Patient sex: M
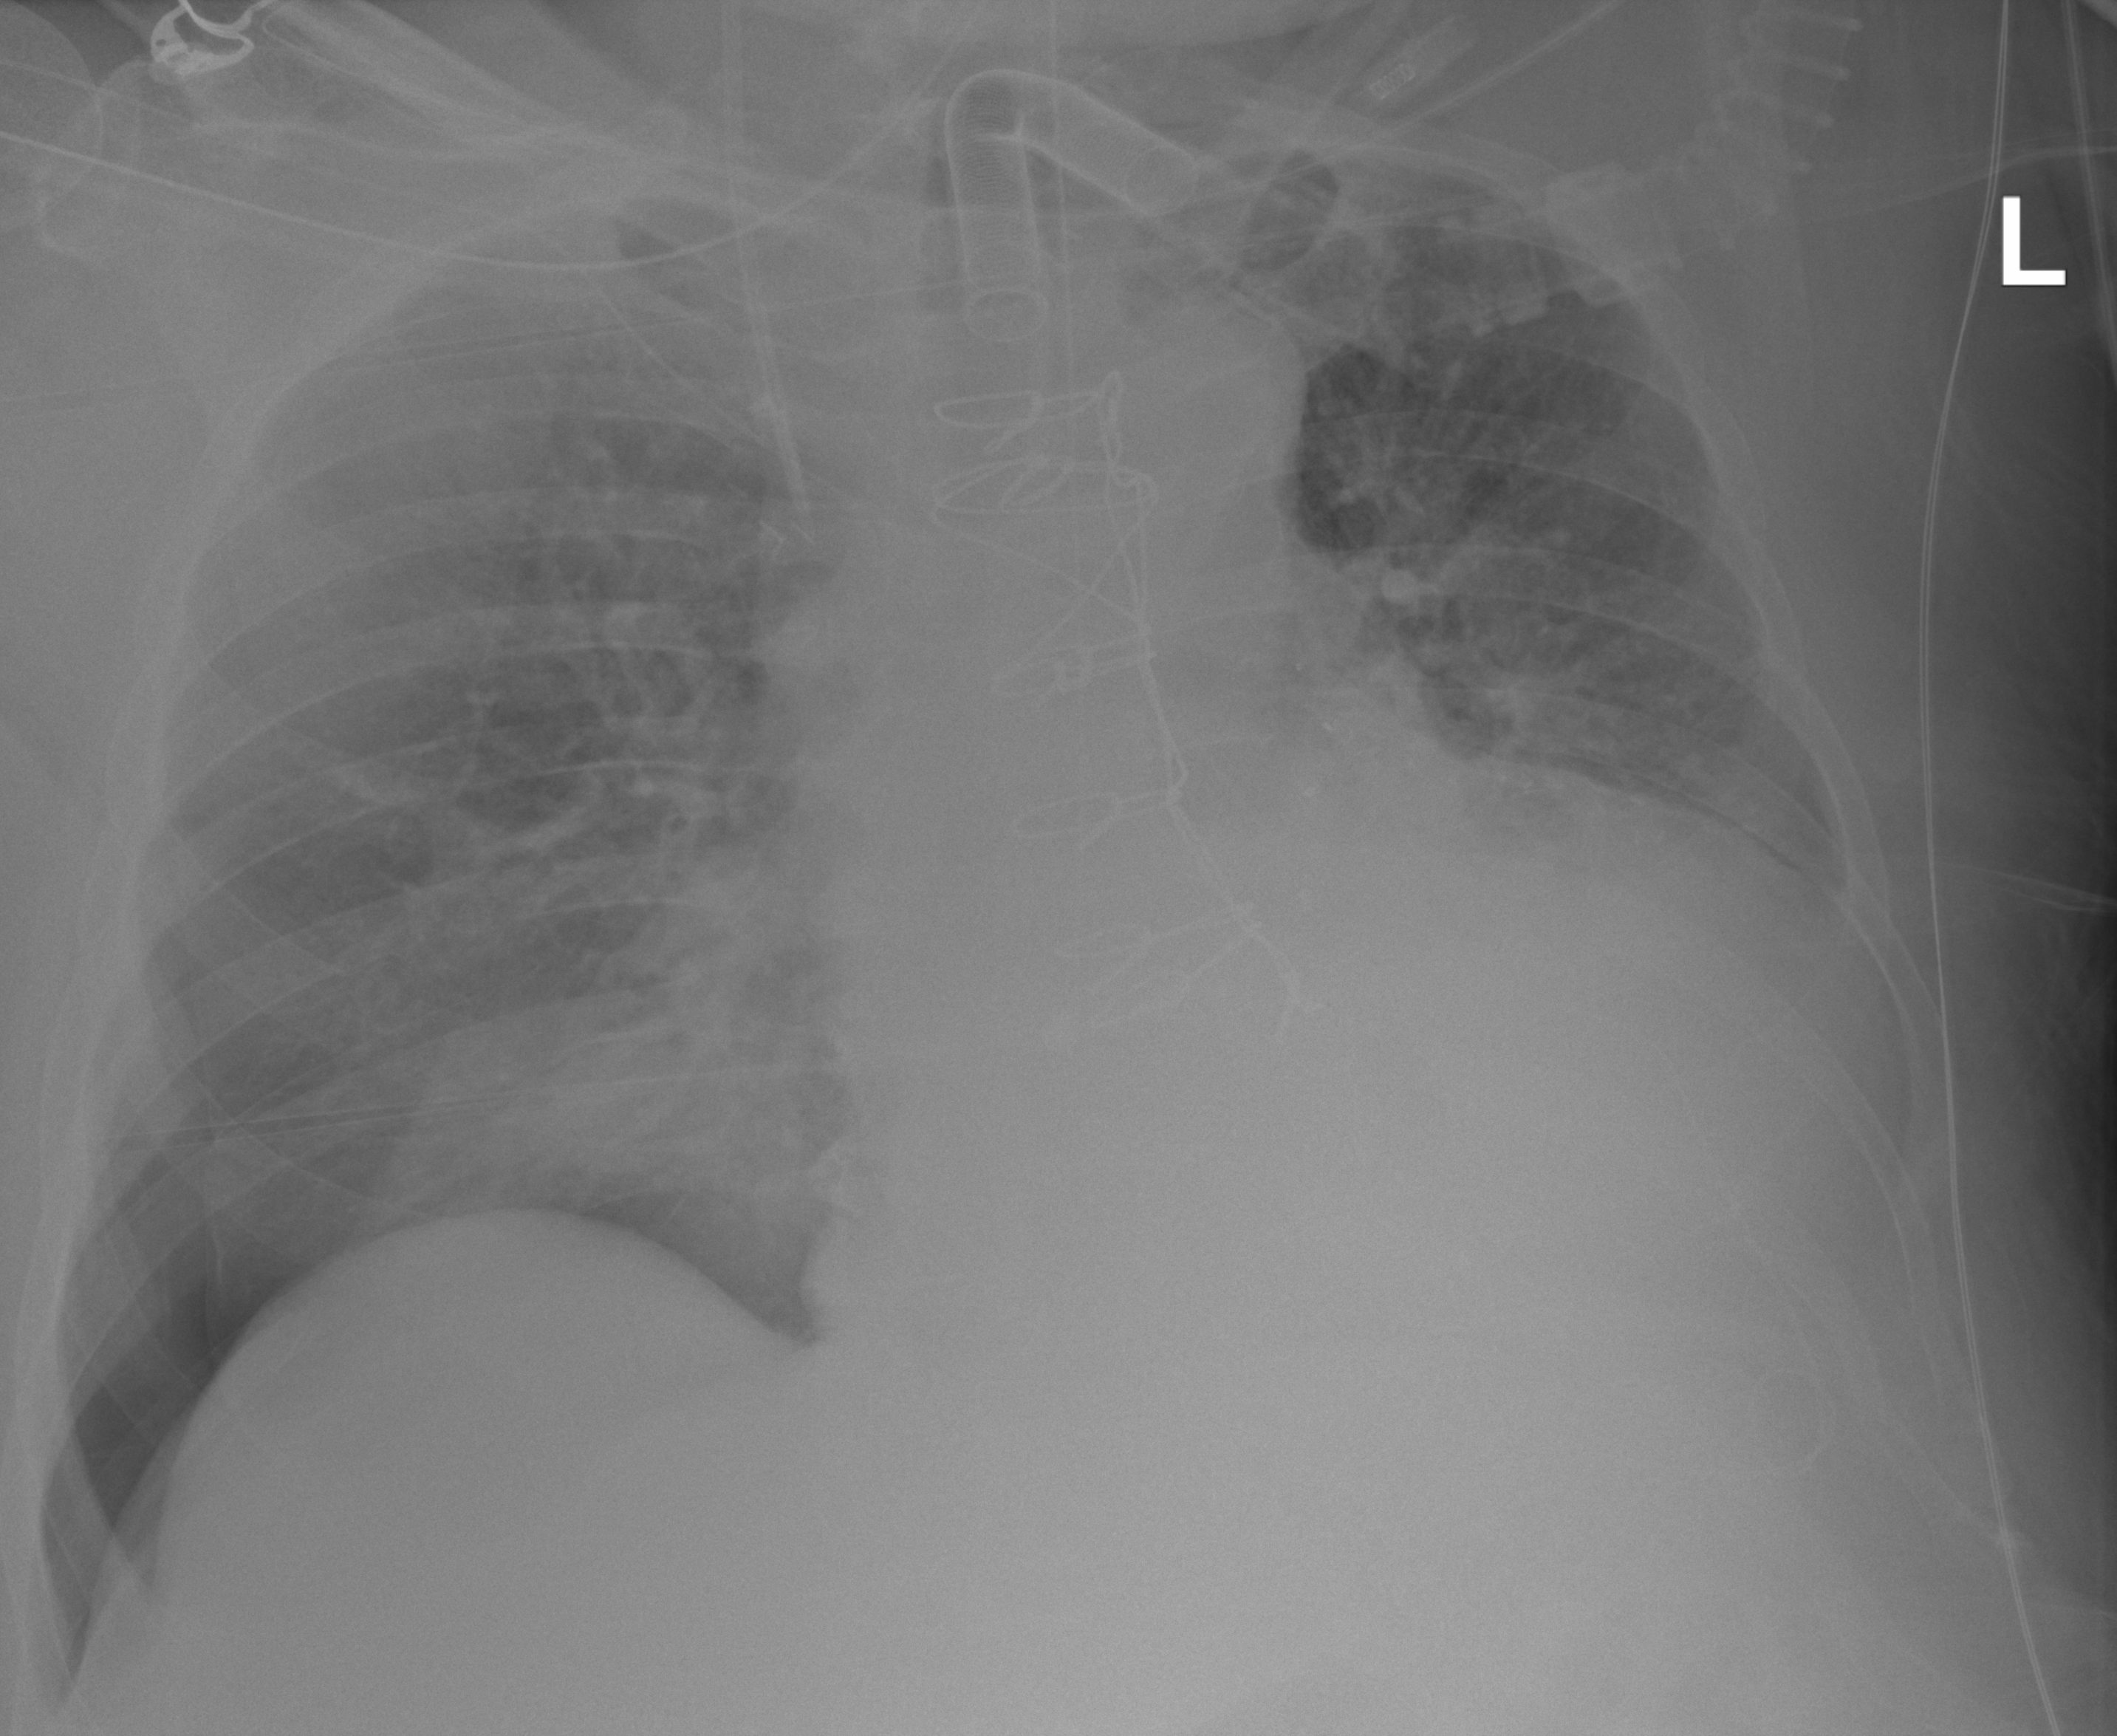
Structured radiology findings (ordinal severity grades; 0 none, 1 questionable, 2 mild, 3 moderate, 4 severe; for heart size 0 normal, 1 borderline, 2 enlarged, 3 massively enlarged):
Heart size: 3
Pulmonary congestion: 2
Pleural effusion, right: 0
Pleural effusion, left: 3
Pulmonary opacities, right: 2
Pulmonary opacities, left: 0
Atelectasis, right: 2
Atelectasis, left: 3